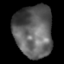
Tissue: lung
Cell type: Others
Senescence score: 0.23
Nuclear area (px): 1957
Mean DAPI intensity: 95.416